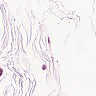
Metastatic tissue present: no